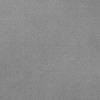
Atmospheric dust classification: dusty